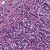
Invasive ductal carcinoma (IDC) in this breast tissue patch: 1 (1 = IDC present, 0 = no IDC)